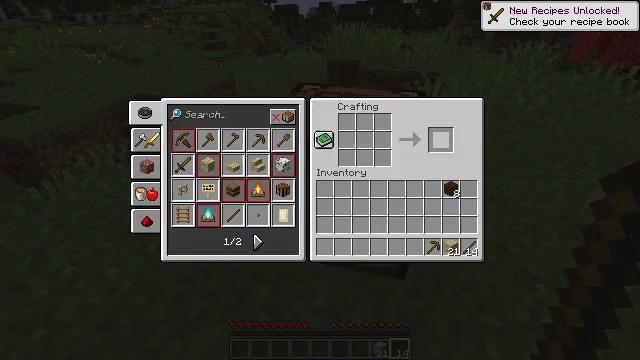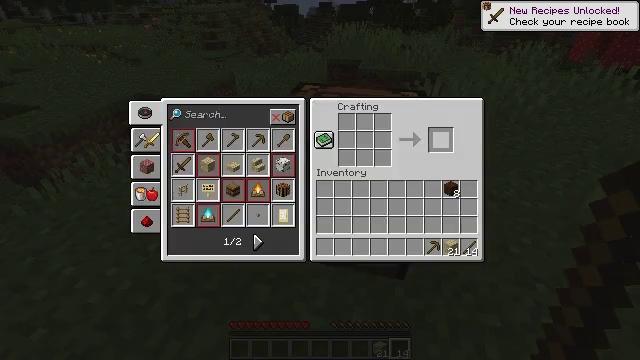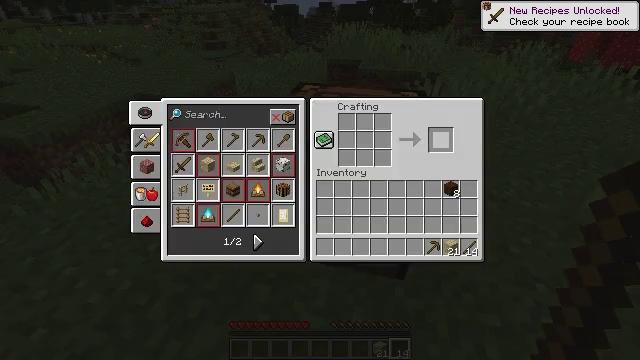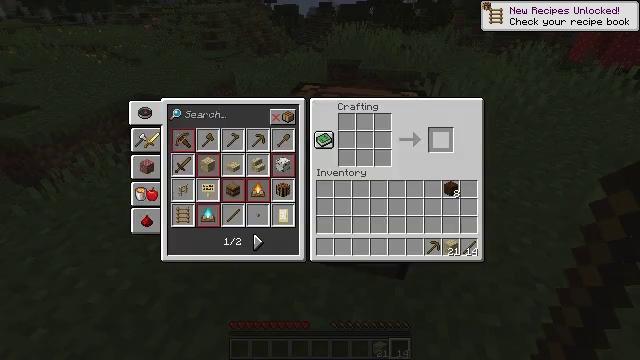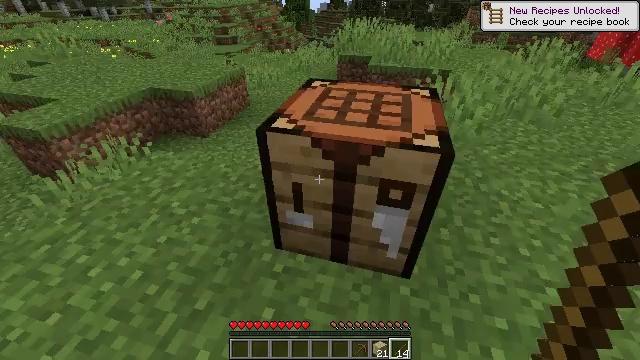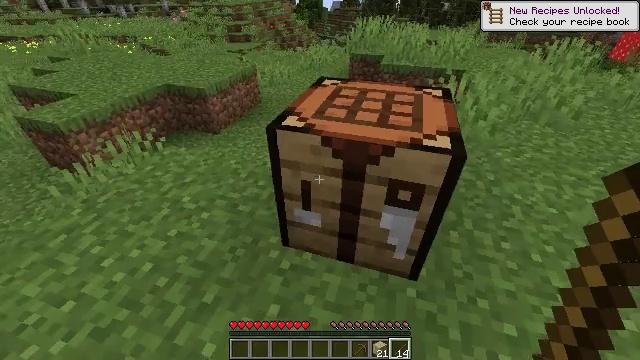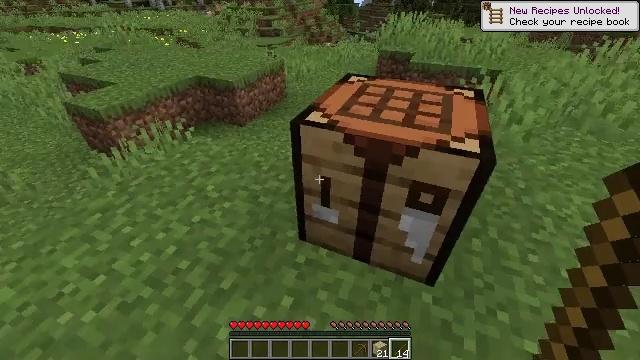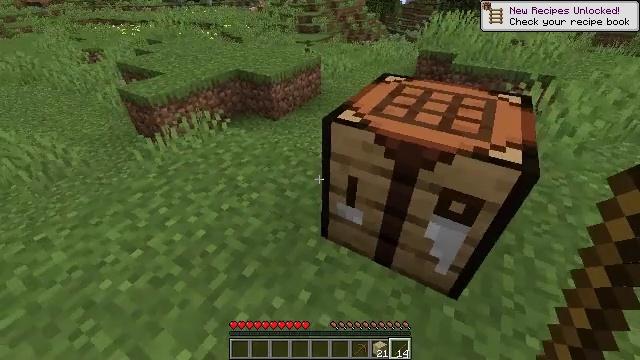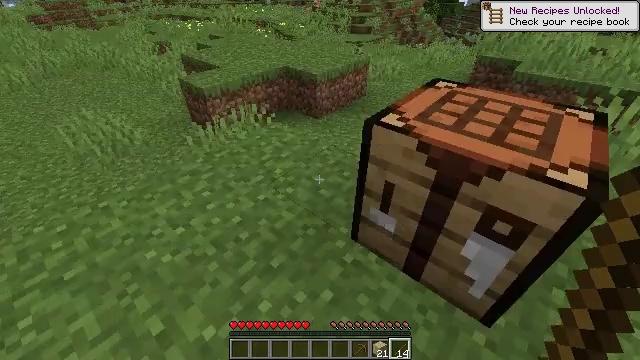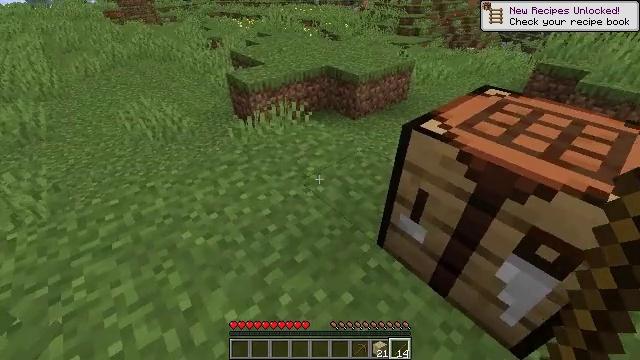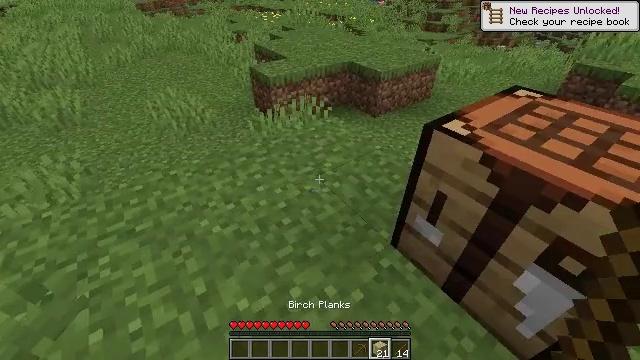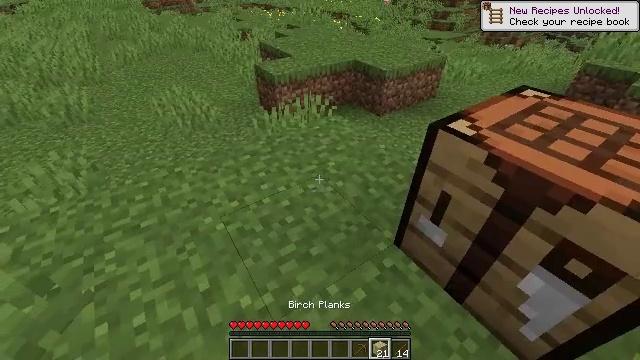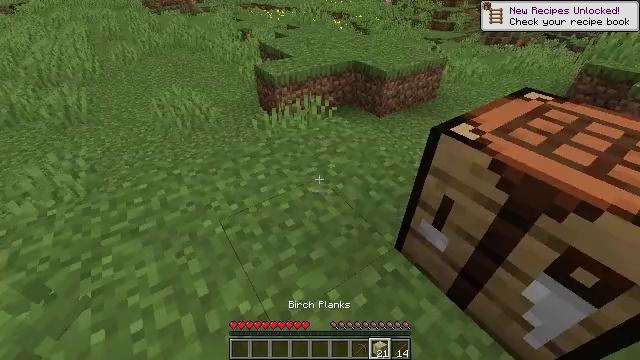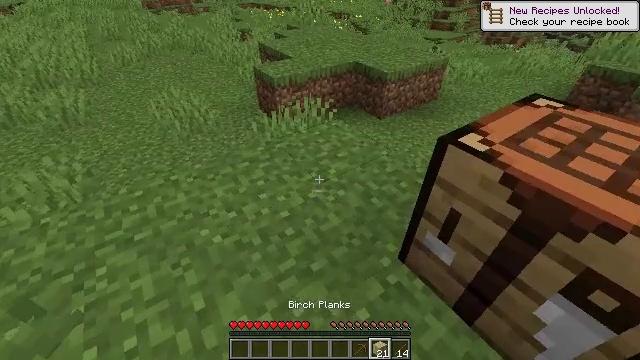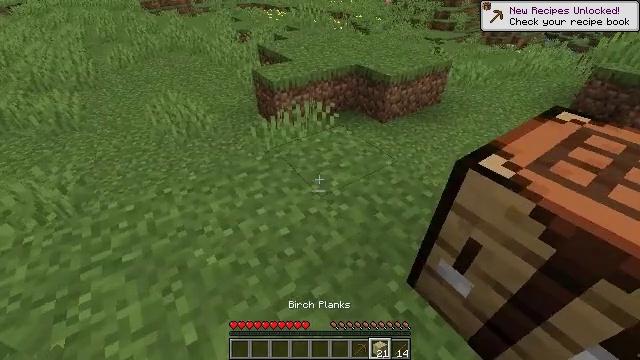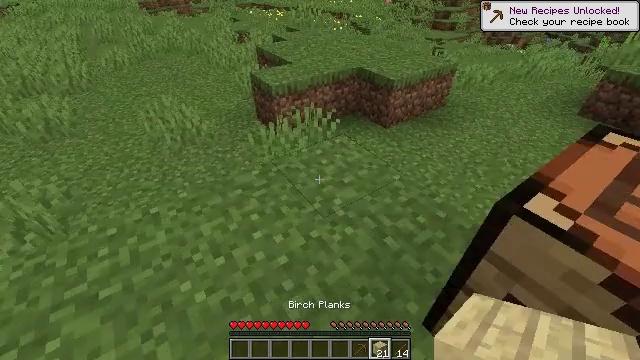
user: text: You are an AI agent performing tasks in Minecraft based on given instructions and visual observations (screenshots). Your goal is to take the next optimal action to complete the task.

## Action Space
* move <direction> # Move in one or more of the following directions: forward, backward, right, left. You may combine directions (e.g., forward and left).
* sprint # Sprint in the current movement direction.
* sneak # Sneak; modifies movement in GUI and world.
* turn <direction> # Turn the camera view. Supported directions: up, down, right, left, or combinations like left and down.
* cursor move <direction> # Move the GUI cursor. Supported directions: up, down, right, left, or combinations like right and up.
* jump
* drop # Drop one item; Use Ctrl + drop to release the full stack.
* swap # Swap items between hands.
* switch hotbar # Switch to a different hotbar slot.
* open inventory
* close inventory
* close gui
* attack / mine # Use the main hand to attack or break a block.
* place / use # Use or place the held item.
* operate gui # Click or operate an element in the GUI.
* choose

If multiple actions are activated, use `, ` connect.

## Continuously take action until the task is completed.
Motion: motion action
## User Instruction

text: Clear the ground by mining grass.
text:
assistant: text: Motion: sneak, open gui
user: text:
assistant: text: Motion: sneak
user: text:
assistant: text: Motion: no_op
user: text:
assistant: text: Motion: cursor move left
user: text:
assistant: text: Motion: turn left, close gui
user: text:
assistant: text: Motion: turn left
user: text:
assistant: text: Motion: turn left
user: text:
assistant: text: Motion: turn left
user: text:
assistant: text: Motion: turn left
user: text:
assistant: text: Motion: turn left
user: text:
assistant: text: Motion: turn left
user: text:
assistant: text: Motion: move forward
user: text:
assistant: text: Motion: move forward
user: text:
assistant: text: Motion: move forward
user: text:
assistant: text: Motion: move forward
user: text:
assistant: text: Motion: move forward and move left
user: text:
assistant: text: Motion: move forward and move left
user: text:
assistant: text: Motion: move forward and move left
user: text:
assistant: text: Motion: move forward and move left
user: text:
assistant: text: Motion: move forward and move left, turn right and down
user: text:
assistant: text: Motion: move left, turn right and down
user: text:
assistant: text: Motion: move left, turn right and down
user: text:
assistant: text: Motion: move left, turn right and down
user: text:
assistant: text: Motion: turn right and down
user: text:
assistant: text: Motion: turn right
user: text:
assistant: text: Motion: turn right
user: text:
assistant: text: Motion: no_op
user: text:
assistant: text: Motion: no_op
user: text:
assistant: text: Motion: no_op
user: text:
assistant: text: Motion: no_op